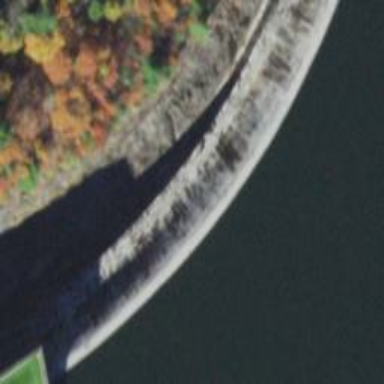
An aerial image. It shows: Spillway within waterway.